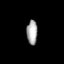
Tissue: lung
Cell type: Endothelial cells
Senescence score: 0.5432
Nuclear area (px): 256
Mean DAPI intensity: 167.523